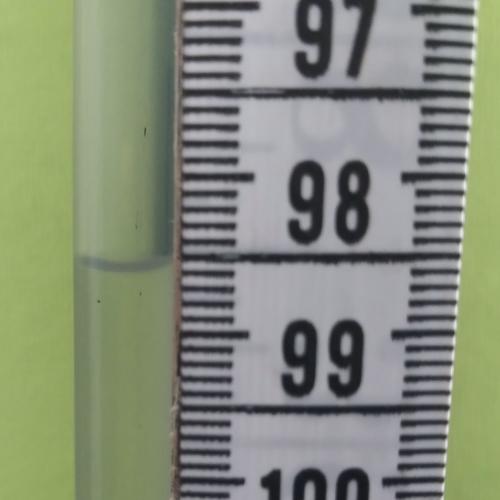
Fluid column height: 98.5 cm